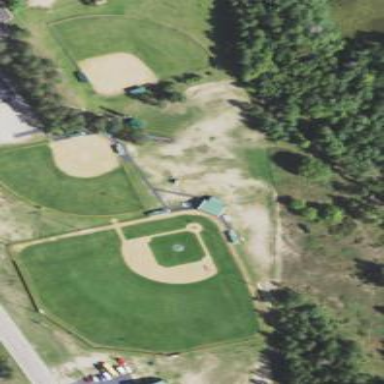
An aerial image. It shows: Baseball pitch for leisure land activities.